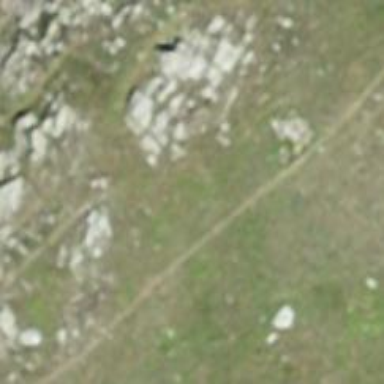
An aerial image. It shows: Path on the ground.